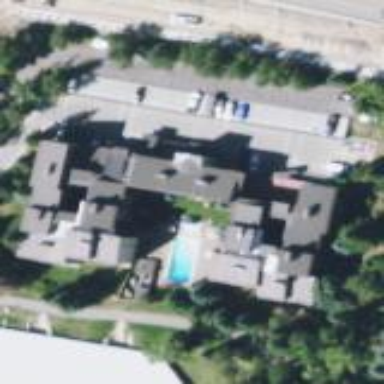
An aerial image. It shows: Residential building designed for apartment living.